RGB frame:
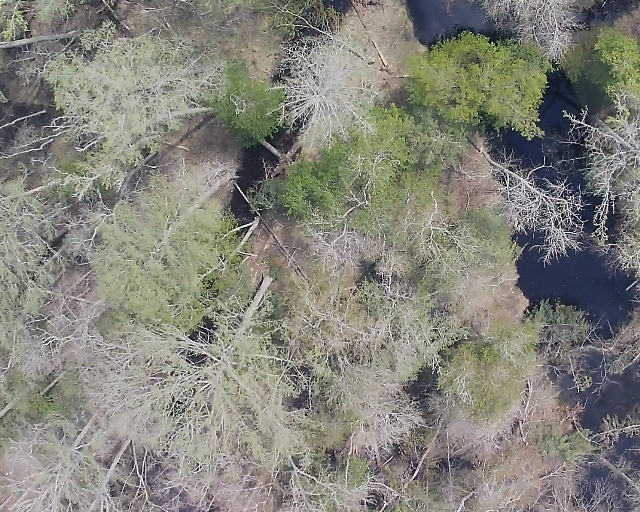
Thermal frame:
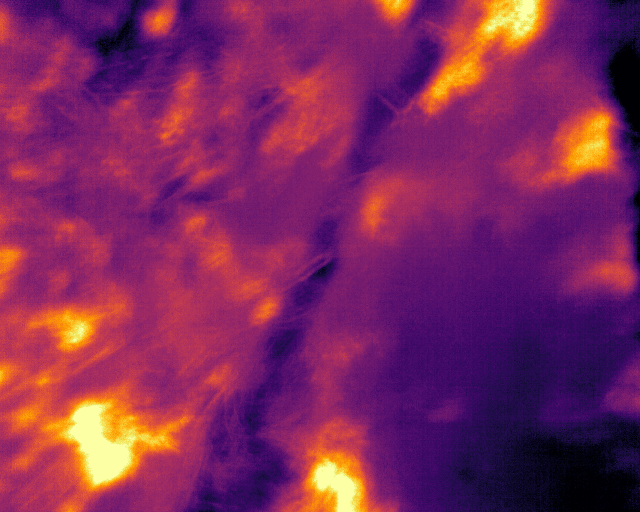
Captured: 2026-02-26 03:46:49
Pixels at or above 80 °C: 0 (fraction of frame: 0)